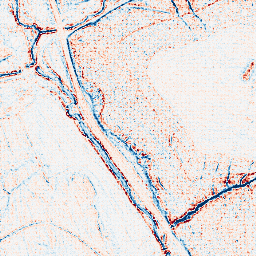
Category: edge_preserving
Decomposition family: anisotropic_diffusion
Decomposition parameters: iterations: 10
kappa: 100
gamma: 0.05
Upsampling method: sinc_hamming
Upsampling parameters: scale: 4
kernel_size: 4
Upsampling scale: 4